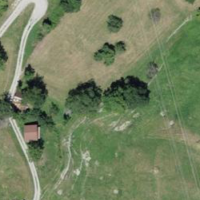
EUNIS habitat code: 52
Species observed at this site:
Clematis vitalba